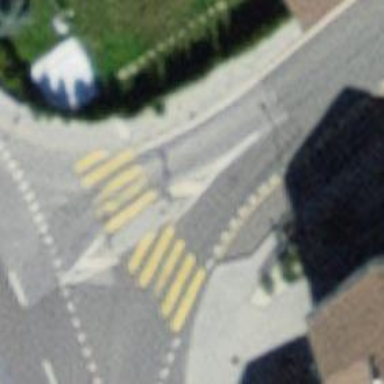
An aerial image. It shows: Crossing on the road.